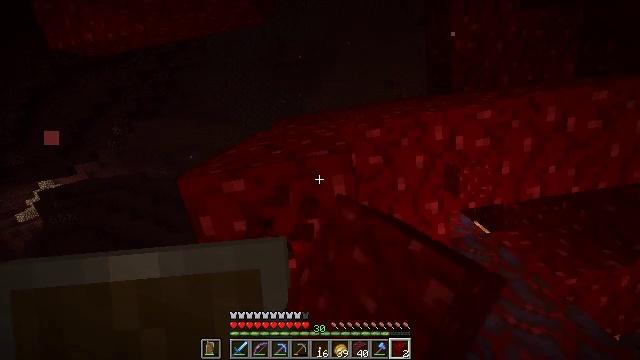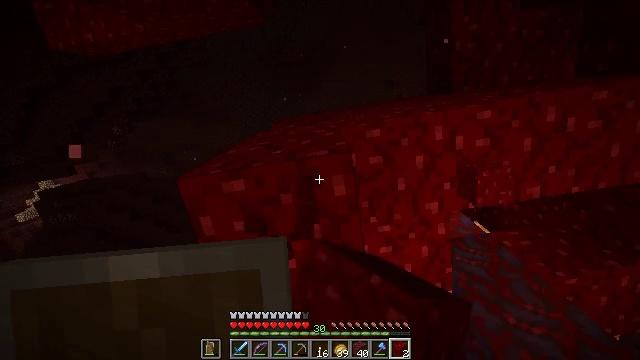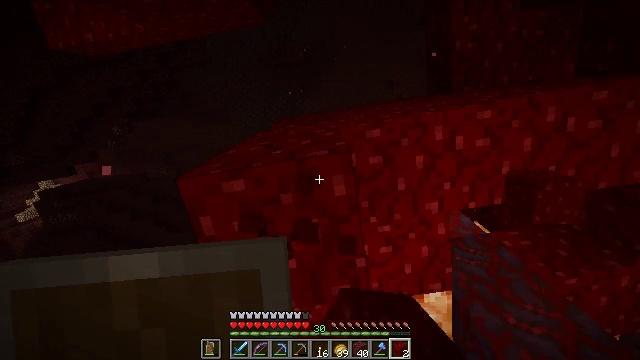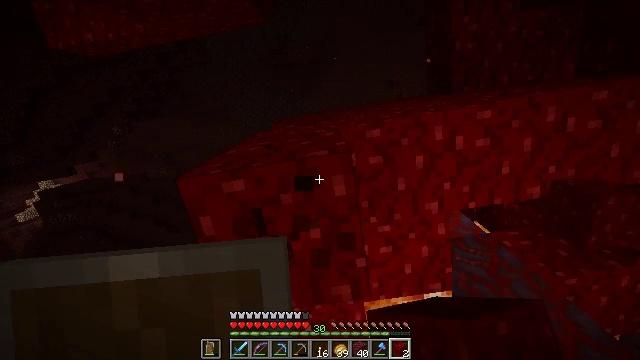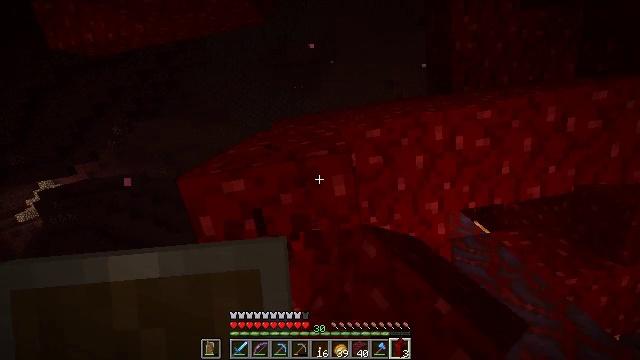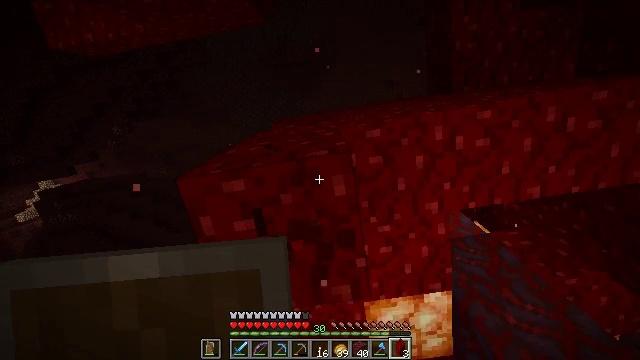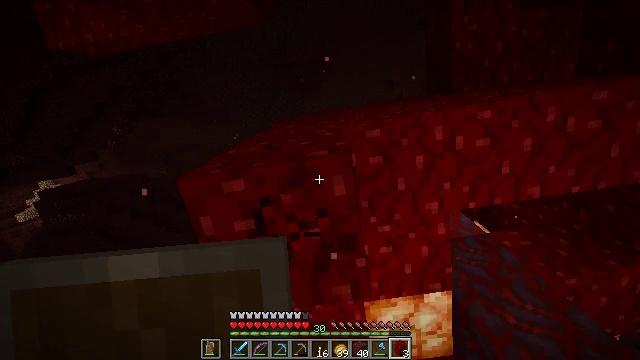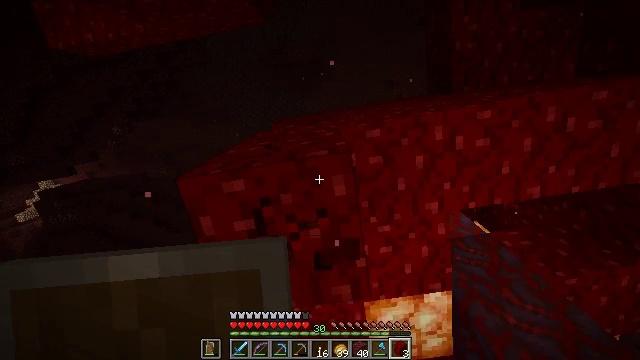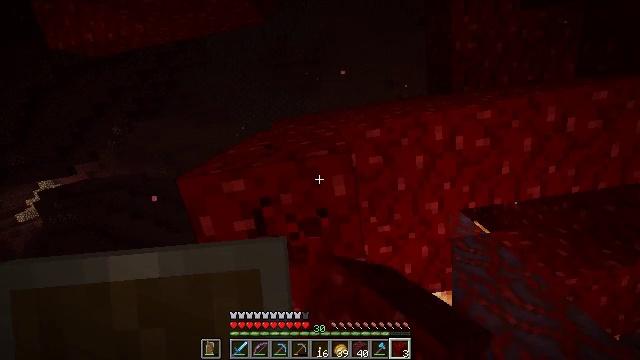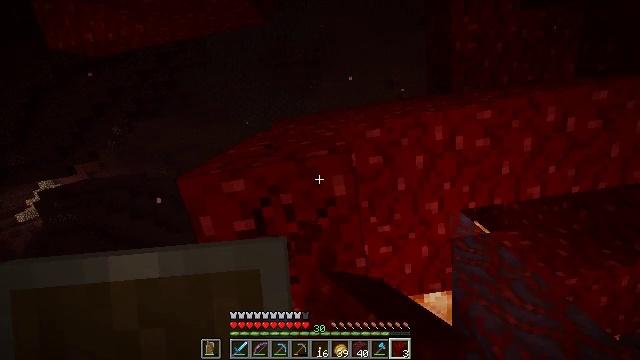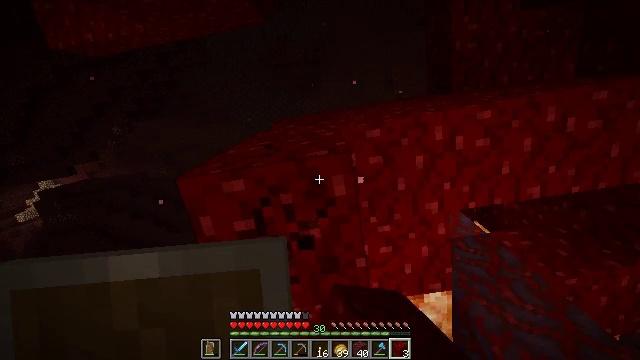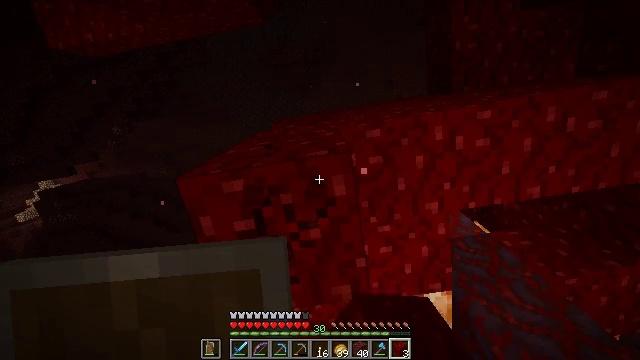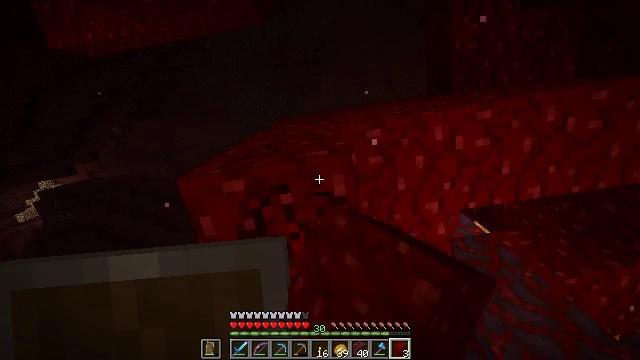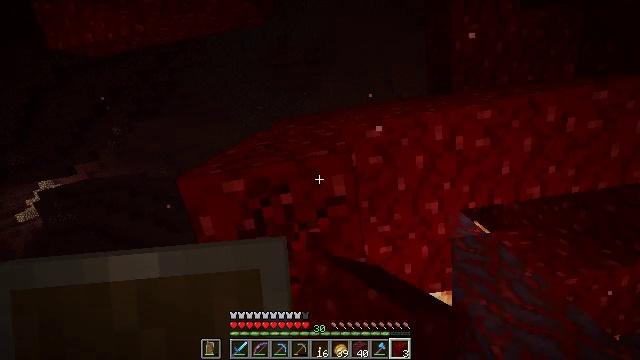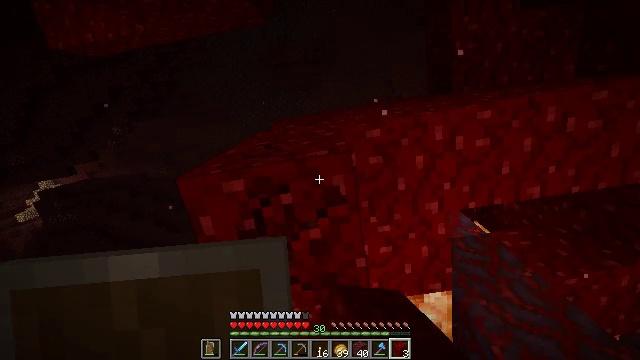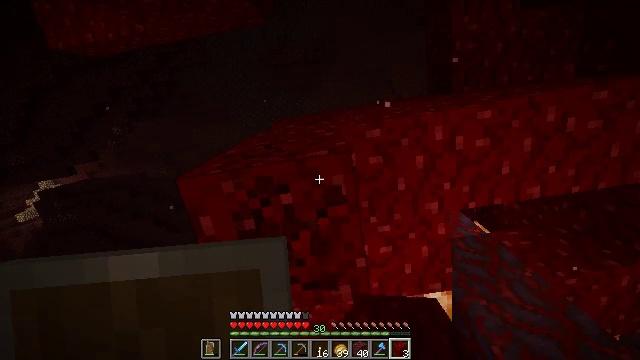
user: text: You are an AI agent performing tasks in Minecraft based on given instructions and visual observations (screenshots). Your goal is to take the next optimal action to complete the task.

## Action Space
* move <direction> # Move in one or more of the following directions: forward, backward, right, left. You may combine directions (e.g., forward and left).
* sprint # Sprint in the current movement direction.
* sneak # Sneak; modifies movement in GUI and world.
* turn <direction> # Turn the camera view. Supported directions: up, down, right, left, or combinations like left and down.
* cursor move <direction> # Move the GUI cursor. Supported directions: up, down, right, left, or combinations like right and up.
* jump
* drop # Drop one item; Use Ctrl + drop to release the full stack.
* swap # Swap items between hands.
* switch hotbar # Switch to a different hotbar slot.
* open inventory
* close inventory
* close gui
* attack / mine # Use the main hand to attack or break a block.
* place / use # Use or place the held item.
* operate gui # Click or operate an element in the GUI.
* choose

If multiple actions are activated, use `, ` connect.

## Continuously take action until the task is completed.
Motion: motion action
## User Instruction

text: Gather the nether wart block from a crimson forest.
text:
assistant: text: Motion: attack / mine
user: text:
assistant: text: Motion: attack / mine
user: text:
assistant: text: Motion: attack / mine
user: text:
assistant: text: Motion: attack / mine
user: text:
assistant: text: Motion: attack / mine
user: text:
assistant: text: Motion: attack / mine
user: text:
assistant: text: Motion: attack / mine
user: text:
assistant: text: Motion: attack / mine
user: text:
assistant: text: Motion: attack / mine
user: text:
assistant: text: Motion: attack / mine
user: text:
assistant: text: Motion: attack / mine
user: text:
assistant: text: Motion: attack / mine
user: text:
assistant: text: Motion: attack / mine
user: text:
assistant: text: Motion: attack / mine
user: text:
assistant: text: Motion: attack / mine
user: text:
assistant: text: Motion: attack / mine
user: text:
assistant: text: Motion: attack / mine
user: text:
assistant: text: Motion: attack / mine
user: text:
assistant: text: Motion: attack / mine
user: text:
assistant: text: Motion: attack / mine
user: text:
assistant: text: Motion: attack / mine
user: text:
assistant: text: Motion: attack / mine
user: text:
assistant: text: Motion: attack / mine
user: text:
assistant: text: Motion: attack / mine
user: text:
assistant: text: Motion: attack / mine
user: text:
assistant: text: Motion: attack / mine
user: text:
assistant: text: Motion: attack / mine
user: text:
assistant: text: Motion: attack / mine
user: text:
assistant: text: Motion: attack / mine
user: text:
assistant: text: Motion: attack / mine